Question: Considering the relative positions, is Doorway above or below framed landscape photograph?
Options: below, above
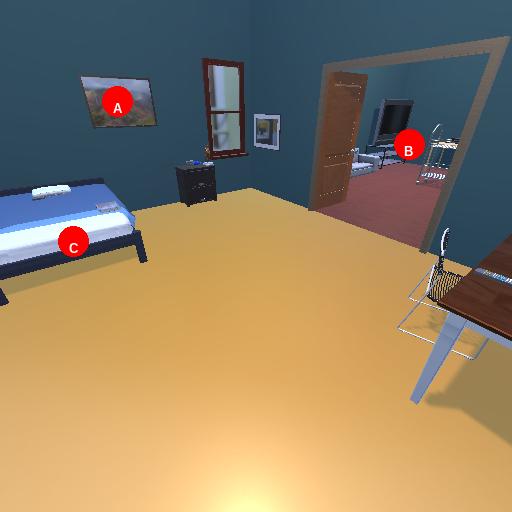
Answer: below